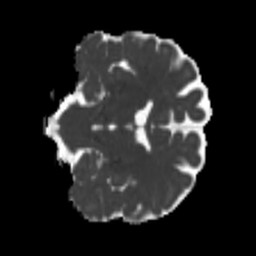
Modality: MD
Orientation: coronal
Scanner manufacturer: siemens
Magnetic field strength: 3 T
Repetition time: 4 s
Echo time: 0.0594 s